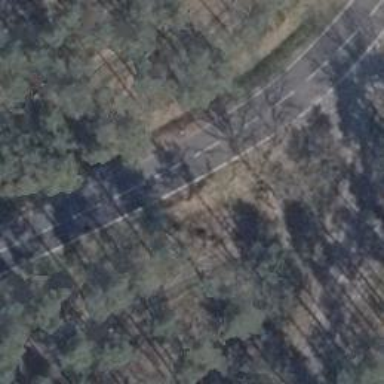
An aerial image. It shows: Tertiary road with asphalt surface.